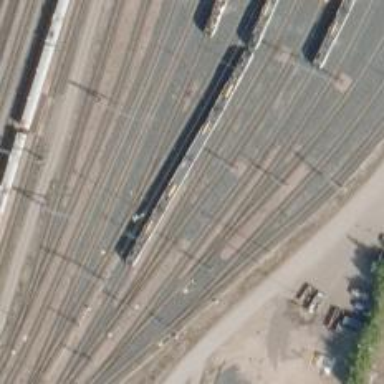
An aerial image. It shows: Railway signal.